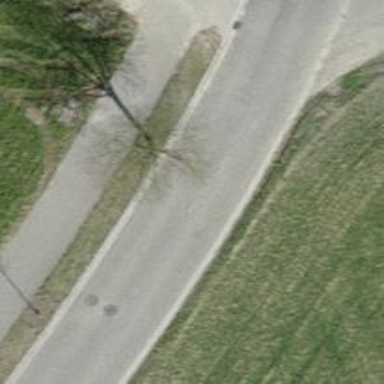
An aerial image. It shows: Tertiary road with asphalt surface.